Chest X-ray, PA view. Patient: 64 years old, sex M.
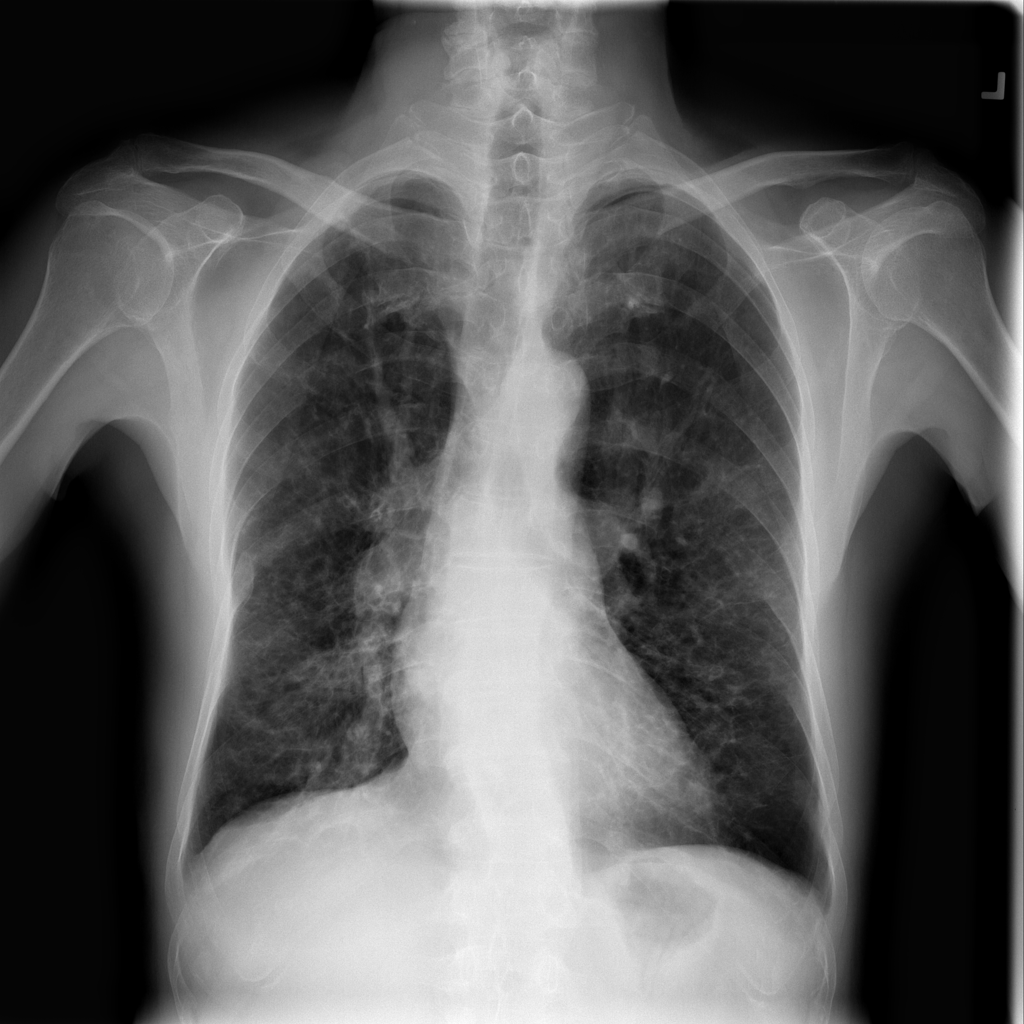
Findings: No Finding